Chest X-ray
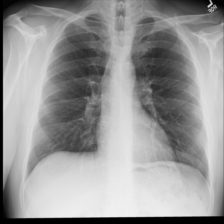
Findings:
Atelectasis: negative
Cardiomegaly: negative
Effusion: negative
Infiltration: negative
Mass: negative
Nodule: negative
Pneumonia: negative
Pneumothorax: negative
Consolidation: negative
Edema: negative
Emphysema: negative
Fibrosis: negative
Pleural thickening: negative
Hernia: negative